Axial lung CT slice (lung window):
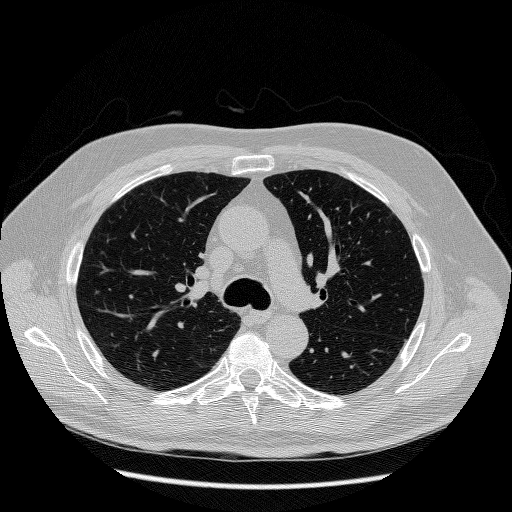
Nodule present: no